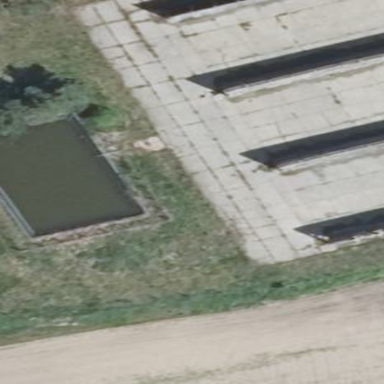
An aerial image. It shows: Water storage reservoir with water tank used for emergency purposes.